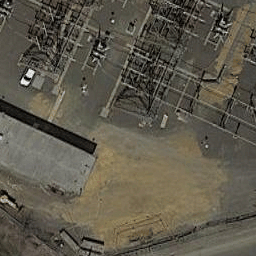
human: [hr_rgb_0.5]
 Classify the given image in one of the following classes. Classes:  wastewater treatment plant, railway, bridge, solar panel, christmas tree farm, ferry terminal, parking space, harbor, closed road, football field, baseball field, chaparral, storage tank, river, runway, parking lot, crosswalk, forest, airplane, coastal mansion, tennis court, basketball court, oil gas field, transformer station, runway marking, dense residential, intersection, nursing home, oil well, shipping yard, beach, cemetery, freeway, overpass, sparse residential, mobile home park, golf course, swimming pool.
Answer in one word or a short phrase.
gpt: transformer station